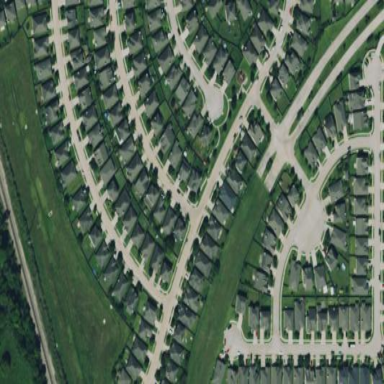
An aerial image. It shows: Neighbourhood with single-family residential houses.